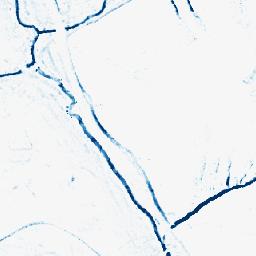
Category: morphological
Decomposition family: morphological_rect
Decomposition parameters: operation: closing
width: 5
height: 5
Upsampling method: nearest
Upsampling parameters: scale: 4
Upsampling scale: 4